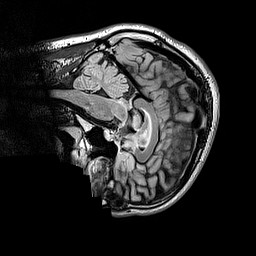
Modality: FLAIR
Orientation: sagittal
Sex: male
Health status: ill
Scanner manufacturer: siemens
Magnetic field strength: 3 T
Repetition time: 5 s
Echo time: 0.388 s